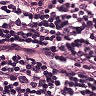
Metastatic tissue present: no